Interaction volume radius: 5 \u00c5
Interaction volume height: 35 \u00c5
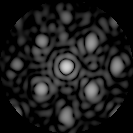
Disorder parameter: 0.3594